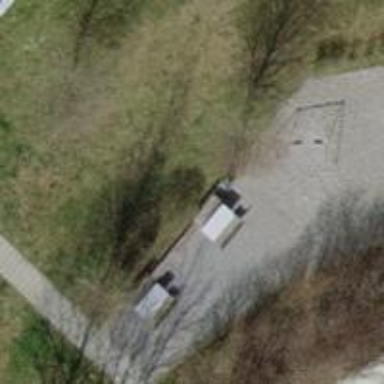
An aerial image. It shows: Picnic table located in leisure land area.